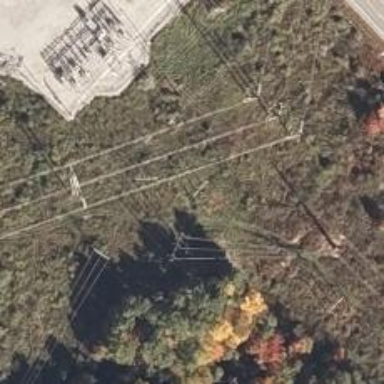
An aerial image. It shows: H-frame power tower with distinctive design.